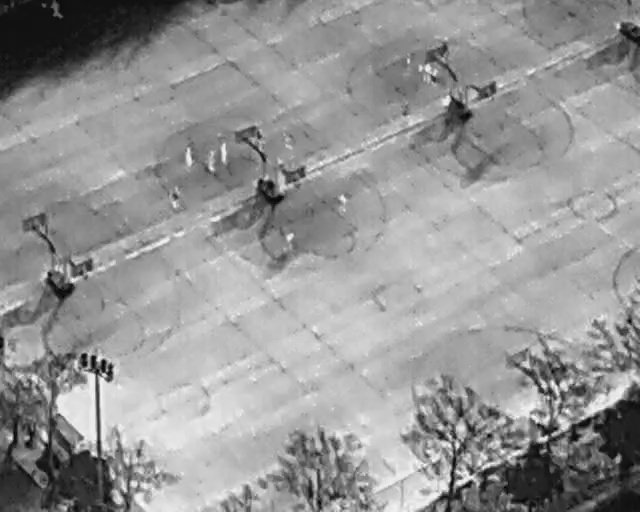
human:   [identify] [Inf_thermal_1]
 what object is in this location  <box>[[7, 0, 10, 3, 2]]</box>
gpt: <ref>1 medium person at the top left</ref>